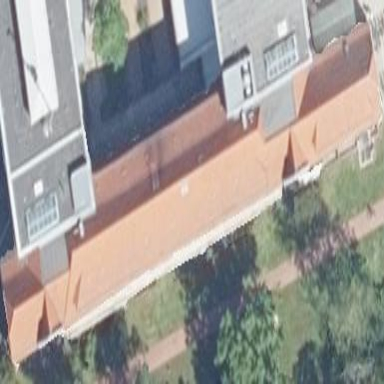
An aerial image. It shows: Hospital building.